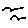
Label: bird